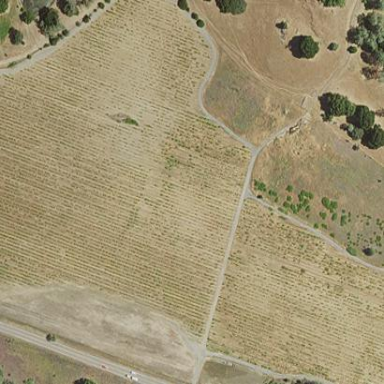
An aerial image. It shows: Vineyard growing wine grapes.